Question: Im working with 'hibernate' and 'java'. I have an 'Group' class and a 'User' class. They share a 'many-to-many' relationship as shown in this 'ERD' .
What Im trying to achieve is that I want to retrieve a list of groups with the condition that they contain a 'User' with a certain 'User_id'.
In the 'GroupDao' I have defined a function 'retrieveForUser' in which I tried to retrieve the list using 'hibernate query language':
'''
public List<Group> retrieveForUser(int userid){
Session session = HibernateUtil.getSessionFactory().getCurrentSession();
session.beginTransaction();
String hql = "select distinct g from Group g " +
"join g.allGroupMembers u " +
"where u.id = :id";
Query query = session.createQuery(hql).setResultTransformer(Transformers.ALIAS_TO_ENTITY_MAP);
query.setParameter("id", userid);
List<Group> list = query.list();
session.getTransaction().commit();
return list;
}
'''
When I try to loop throught the resulting list using:
'''
for(Group g : groupDao.retrieveForUser(user1.getId())){
System.out.println(g.getName());
}
'''
I get the following errormessage:
'''
java.lang.ClassCastException: java.util.HashMap cannot be cast to nl.hu.jelo.domain.group.Group
'''
How can I achieve it so that I end up with an 'List<Group>' with only groups that contain a 'User' with an certain 'User_id'
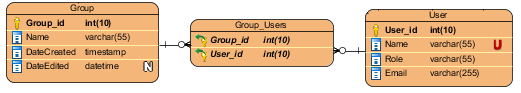
Answer: You do not need to set result transformer. 'ALIAS_TO_ENTITY_MAP' is for other purpose.
Simply do
'''
String hql = "select distinct g from Group g " +
"join g.allGroupMembers u " +
"where u.id = :id";
Query query = session.createQuery(hql);
query.setParameter("id", userid);
'''
is good enough.
Something off topic, are you sure you want to handle transaction manually like that?